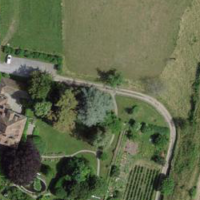
EUNIS habitat code: 40
Species observed at this site:
Symphoricarpos albus